Aerial crown-view tile of a tropical tree (Barro Colorado Island, Panama), acquired 20240611:
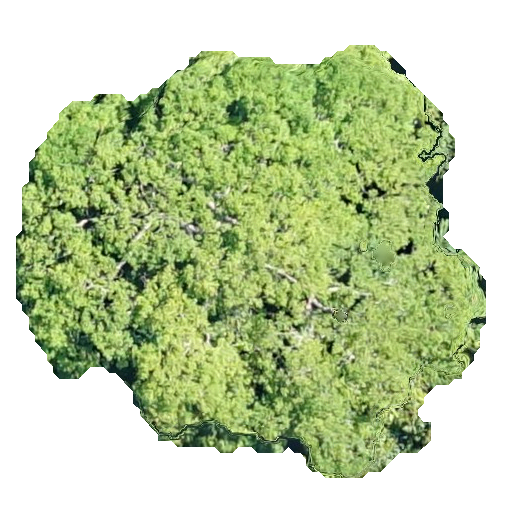
Species: Astronium graveolens
GBIF accepted scientific name: Astronium graveolens
Crown area: 236.038 m²